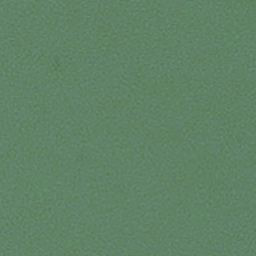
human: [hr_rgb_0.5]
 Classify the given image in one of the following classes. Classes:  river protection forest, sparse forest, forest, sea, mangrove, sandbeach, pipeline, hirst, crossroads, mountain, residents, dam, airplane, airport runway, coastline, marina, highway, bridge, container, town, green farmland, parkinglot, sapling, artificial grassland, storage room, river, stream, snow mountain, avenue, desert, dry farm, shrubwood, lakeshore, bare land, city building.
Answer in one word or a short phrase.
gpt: sea